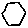
Label: hexagon